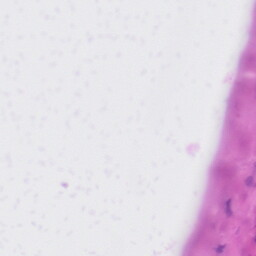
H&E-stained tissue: Liver